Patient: sex F, age 68
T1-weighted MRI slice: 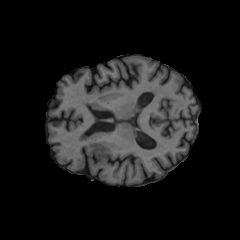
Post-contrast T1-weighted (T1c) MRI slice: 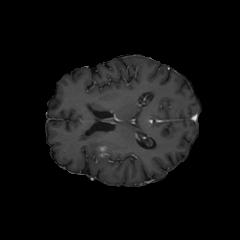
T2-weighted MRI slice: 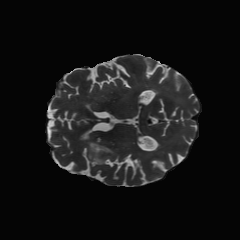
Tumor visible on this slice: yes
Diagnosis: Glioblastoma, IDH-wildtype
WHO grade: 4